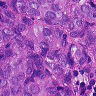
Metastatic tissue present: yes